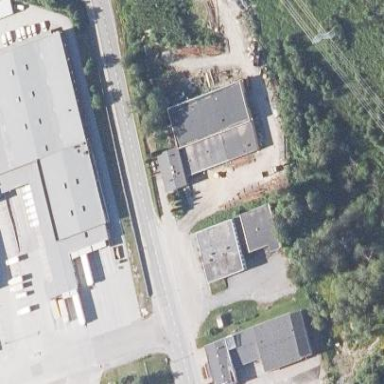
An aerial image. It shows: Industrial building.